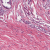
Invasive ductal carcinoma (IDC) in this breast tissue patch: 1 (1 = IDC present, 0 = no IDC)